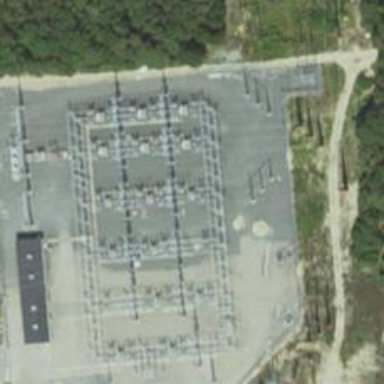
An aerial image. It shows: Switch used for power control.